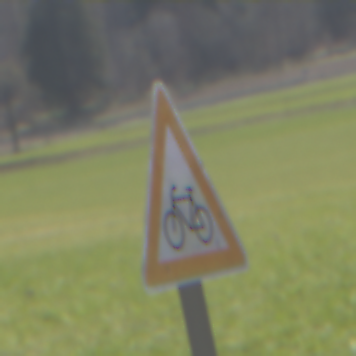
Verkehrszeichen: RadverkehrRechts
Umgebung: Outdoor, Nature
Tageszeit: MorningAfternoon
Wetter: PartlyCloudy
Licht: Natural
Jahreszeit: NotSpecified
Kontrast: HighContrast